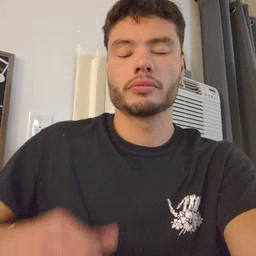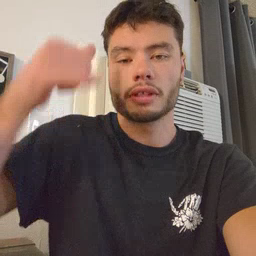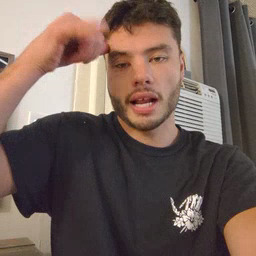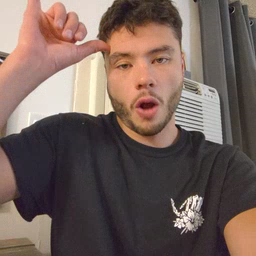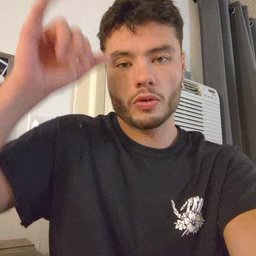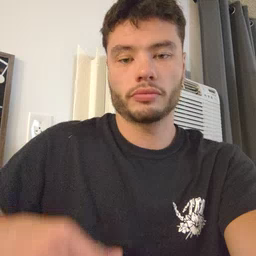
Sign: cow